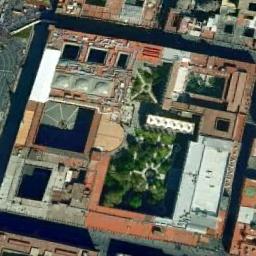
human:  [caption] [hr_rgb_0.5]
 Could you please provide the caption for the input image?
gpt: Many trees of different sizes are beside the palace .

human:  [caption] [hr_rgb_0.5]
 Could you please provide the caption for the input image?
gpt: The palace is surrounded by buildings .

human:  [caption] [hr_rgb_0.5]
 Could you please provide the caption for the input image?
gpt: The central part of the palace is a circular building .

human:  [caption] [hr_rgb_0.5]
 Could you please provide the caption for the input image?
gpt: The orange palace has some courtyards and parks .

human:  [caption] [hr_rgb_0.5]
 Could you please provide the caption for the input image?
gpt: There are some green trees in the palace with brown roofs .